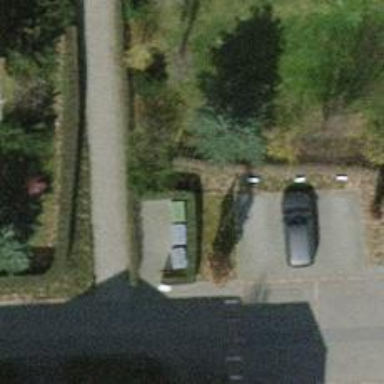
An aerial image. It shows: Hedge acting as barrier.